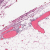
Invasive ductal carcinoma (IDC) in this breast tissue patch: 0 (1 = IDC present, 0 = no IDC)